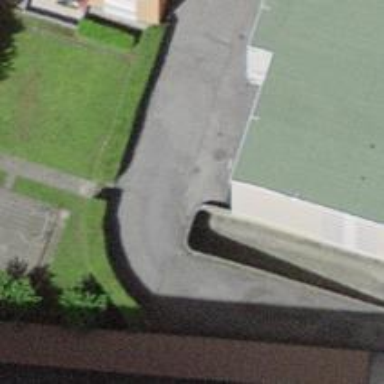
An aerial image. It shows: Parking entrance.